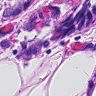
Metastatic tissue present: yes